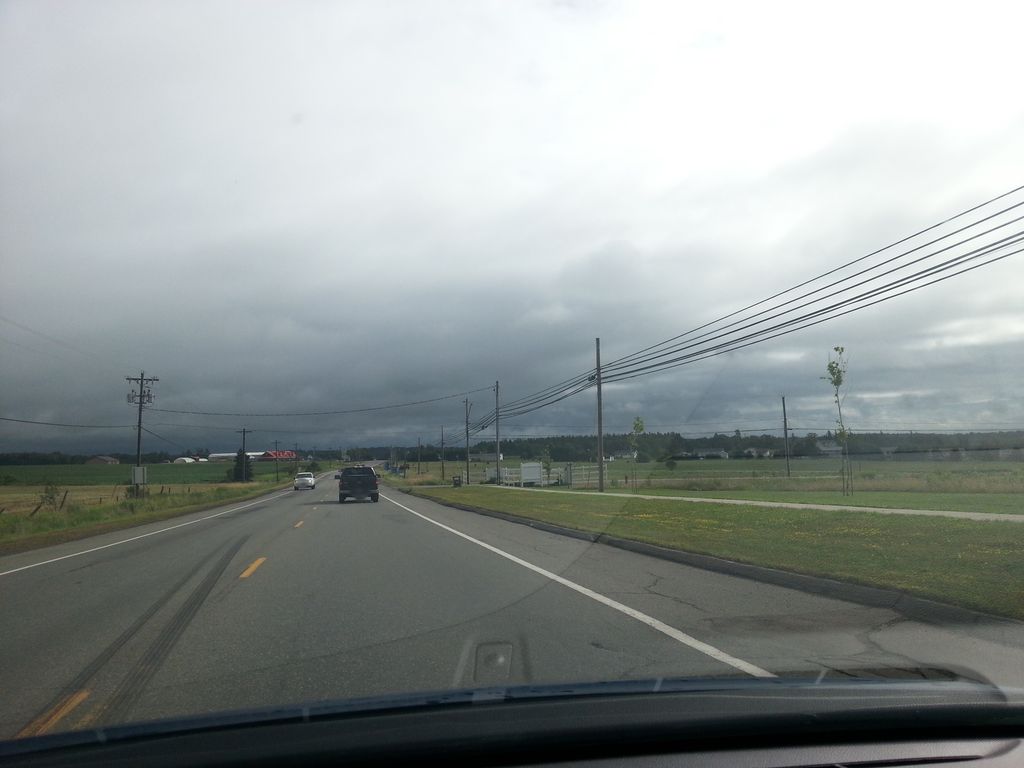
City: charlottetown